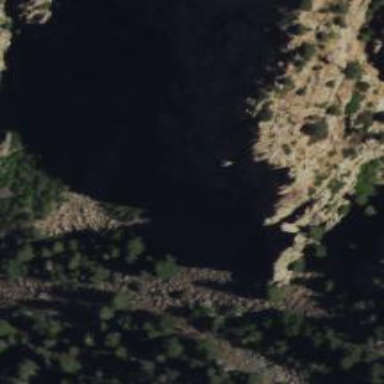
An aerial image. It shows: Cliff in nature.